Question: I have an app that let you create a profile.
One of my app feature is it's let you edit your name and upload a image.
The problem is the user cannot submit the image unless he type his name.How can I fix this page to make it so If the user submit an image but doesn't submit a name . He will still have his old name
or if he doesn't submit an image and changes his name . He will still have his old picture?
I tried adding blank=True and null = False , null = True but doesn't seem to do the job
My models.py
'''
class Person(models.Model):
user = models.ForeignKey(User)
name = models.CharField(max_length=100,null=True,blank=False)
image = models.FileField(upload_to="images/")
def __unicode__(self):
return self.name
'''
My forms.py
'''
class PersonForm(forms.ModelForm):
class Meta:
model = Person
fields = ('image','name',)
'''
My views.py
'''
def Display(request):
if not request.user.is_authenticated():
return HttpResponseRedirect(reverse('world:LoginRequest'))
if request.method == 'POST':
form = PersonForm(request.POST, request.FILES)
if form.is_valid():
person = Person.objects.get(user=request.user)
person.image = form.cleaned_data['image']
person.name = form.cleaned_data['name']
person.save()
return render(request,'edit.html',{'form': PersonForm()})
'''

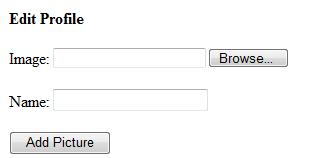
Answer: '''
class Person(models.Model):
user = models.ForeignKey(User)
name = models.CharField(max_length=100, blank=True)
image = models.FileField(upload_to="images/", blank=True)
def __unicode__(self):
return self.name
def Display(request):
if not request.user.is_authenticated():
return HttpResponseRedirect(reverse('world:LoginRequest'))
if request.method == 'POST':
form = PersonForm(request.POST, request.FILES)
if form.is_valid():
image = form.cleaned_data['image']
name = form.cleaned_data['name']
person = Person.objects.get(user=request.user)
if image:
person.image = form.cleaned_data['image']
if name:
person.name = form.cleaned_data['name']
person.save()
return render(request,'edit.html',{'form': PersonForm()})
'''